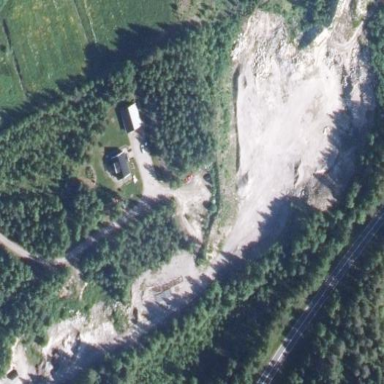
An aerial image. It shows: Quarry used for extracting aggregates.